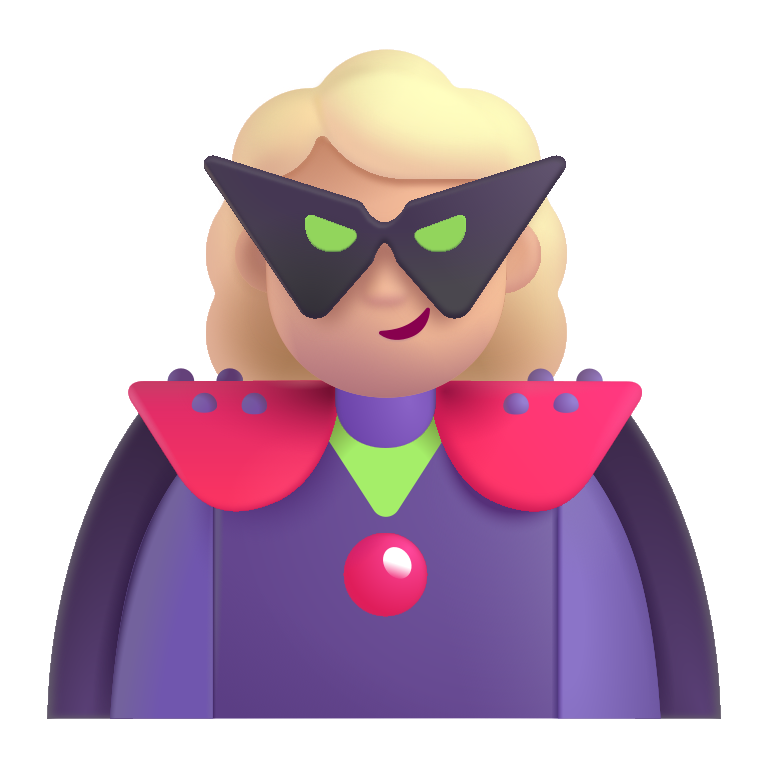
woman supervillain color  light